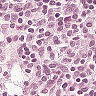
Metastatic tissue present: no